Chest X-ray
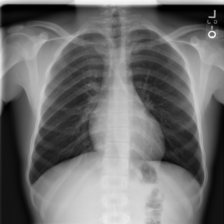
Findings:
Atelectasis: negative
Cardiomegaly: negative
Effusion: negative
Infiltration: negative
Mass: negative
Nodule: negative
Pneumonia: negative
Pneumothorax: negative
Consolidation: negative
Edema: negative
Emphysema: negative
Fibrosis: negative
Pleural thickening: negative
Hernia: negative